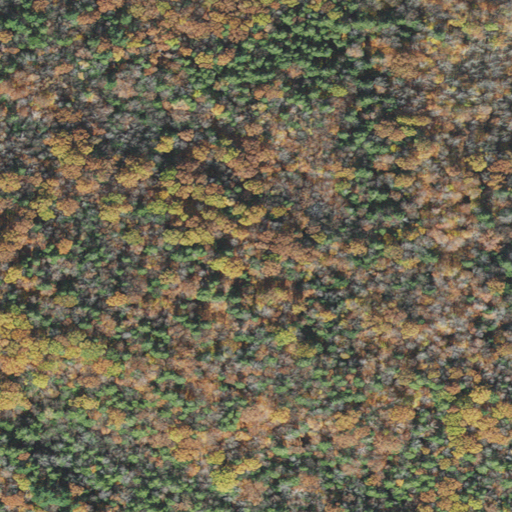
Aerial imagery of mountain in Massachusetts named Pebble Hill containing mixed forest and deciduous forest